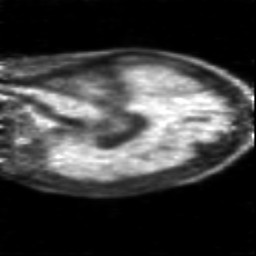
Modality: PET
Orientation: sagittal
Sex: female
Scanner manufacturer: siemens